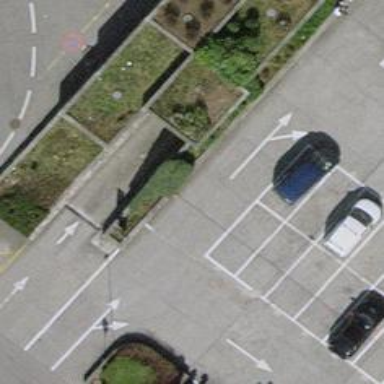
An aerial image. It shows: Parking entrance.